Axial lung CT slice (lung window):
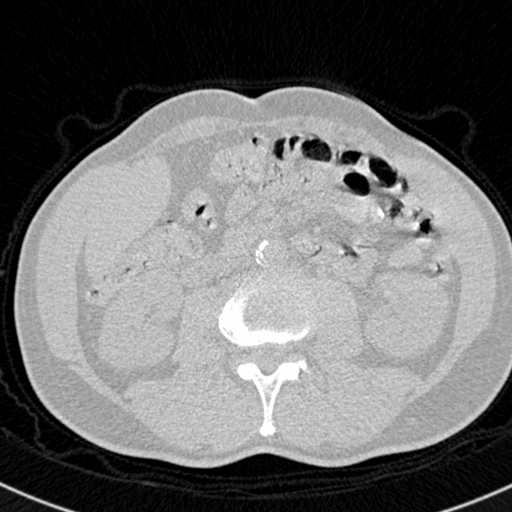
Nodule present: no